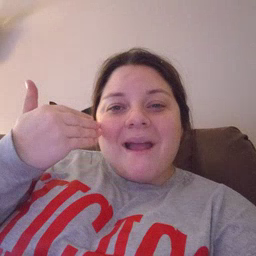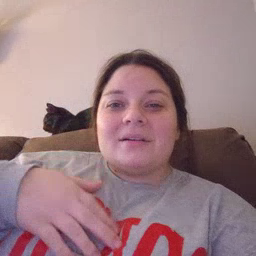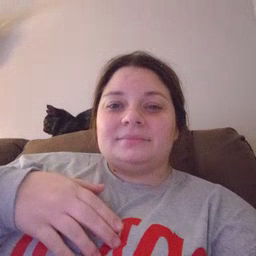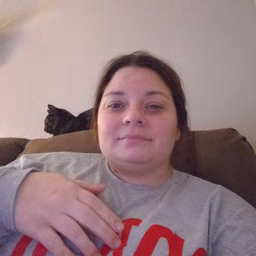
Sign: smile